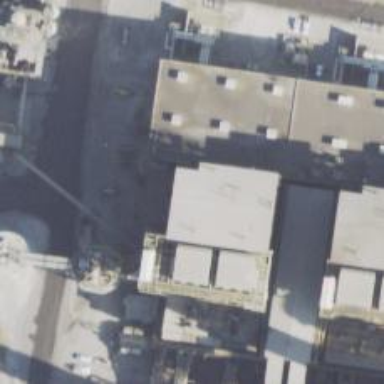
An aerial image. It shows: Steam turbine generator.